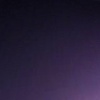
Label: space